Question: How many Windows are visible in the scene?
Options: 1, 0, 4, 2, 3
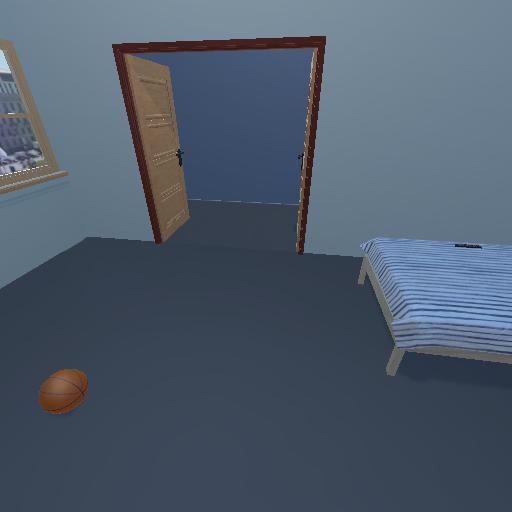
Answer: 1